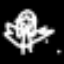
Label: angel